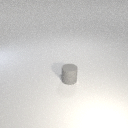
small gray rubber cylinder